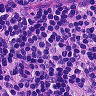
Metastatic tissue present: no